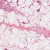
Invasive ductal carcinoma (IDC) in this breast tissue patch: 1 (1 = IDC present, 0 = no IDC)